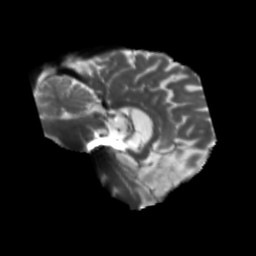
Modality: T2w
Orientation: sagittal
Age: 68
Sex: male
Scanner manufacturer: siemens
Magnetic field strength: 3 T
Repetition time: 5.25 s
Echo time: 0.08 s